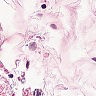
Metastatic tissue present: no